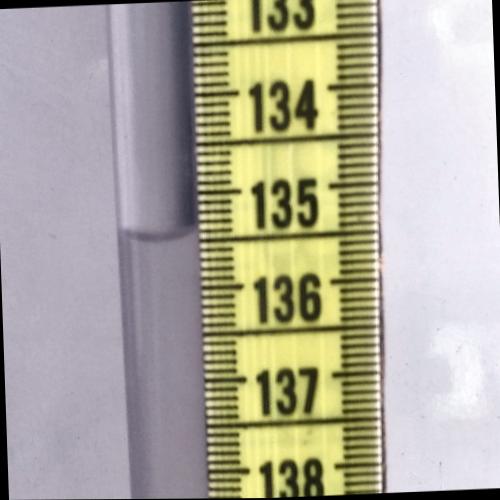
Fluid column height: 135.4 cm